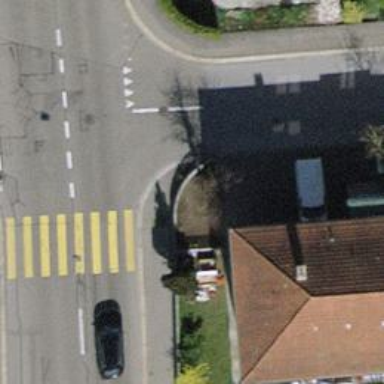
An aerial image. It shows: Kerb serving as barrier.